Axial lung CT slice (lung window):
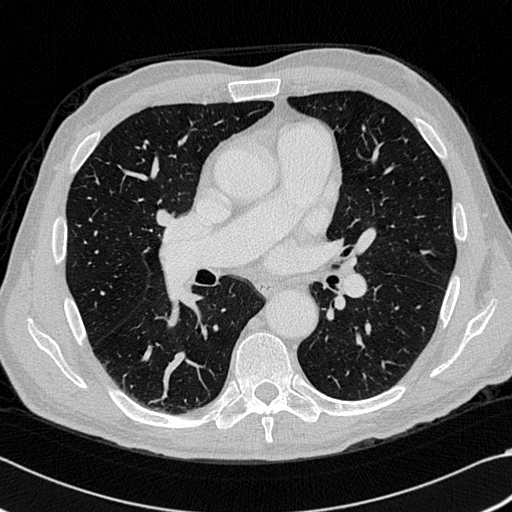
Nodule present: no